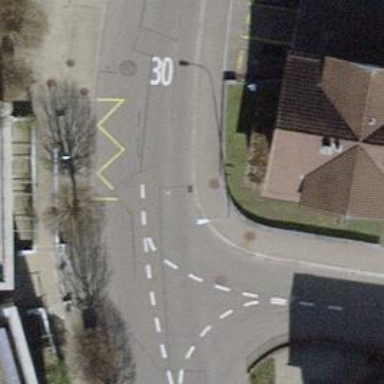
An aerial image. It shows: Public transport stop position.